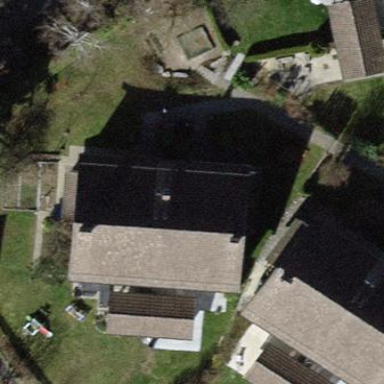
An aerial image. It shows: Semidetached house with gabled roof.